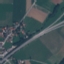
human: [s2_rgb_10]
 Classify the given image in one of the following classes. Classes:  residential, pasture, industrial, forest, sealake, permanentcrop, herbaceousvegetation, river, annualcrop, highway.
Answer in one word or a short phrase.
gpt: Highway